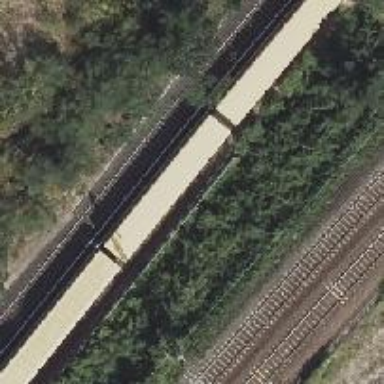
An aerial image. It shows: Light rail electrified railway.